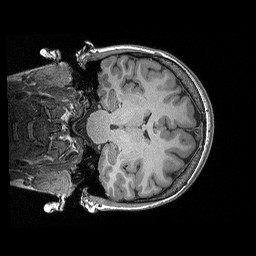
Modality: T1w
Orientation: coronal
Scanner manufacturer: siemens
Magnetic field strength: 3 T
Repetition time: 2.3 s
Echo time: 0.00298 s